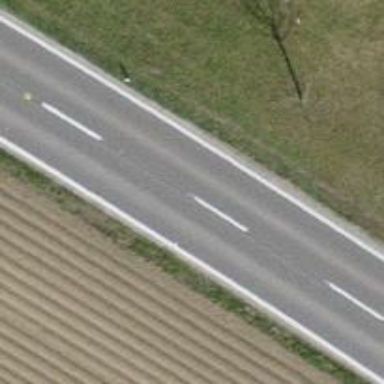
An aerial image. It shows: Secondary road with asphalt surface.